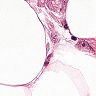
Metastatic tissue present: yes